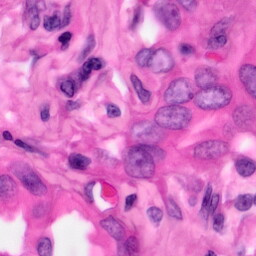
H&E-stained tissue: Pancreatic